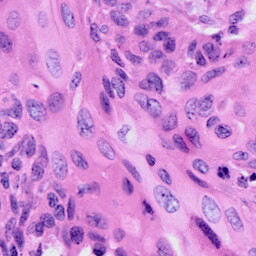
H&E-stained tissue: Cervix